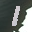
Label: 1